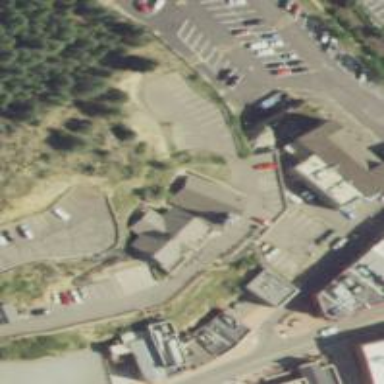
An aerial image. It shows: Church located at the Police Department.